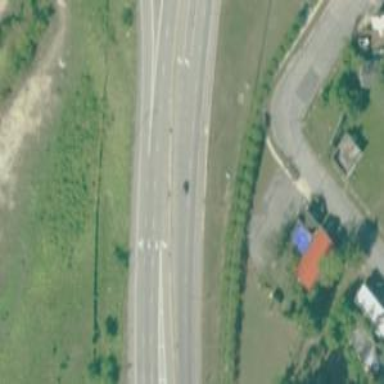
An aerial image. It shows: Primary highway that functions as expressway.